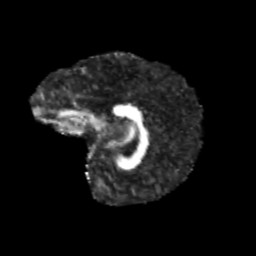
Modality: FA
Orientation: sagittal
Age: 12
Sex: male
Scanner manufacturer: siemens
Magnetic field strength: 3 T
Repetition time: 3.8 s
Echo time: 0.07 s